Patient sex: M
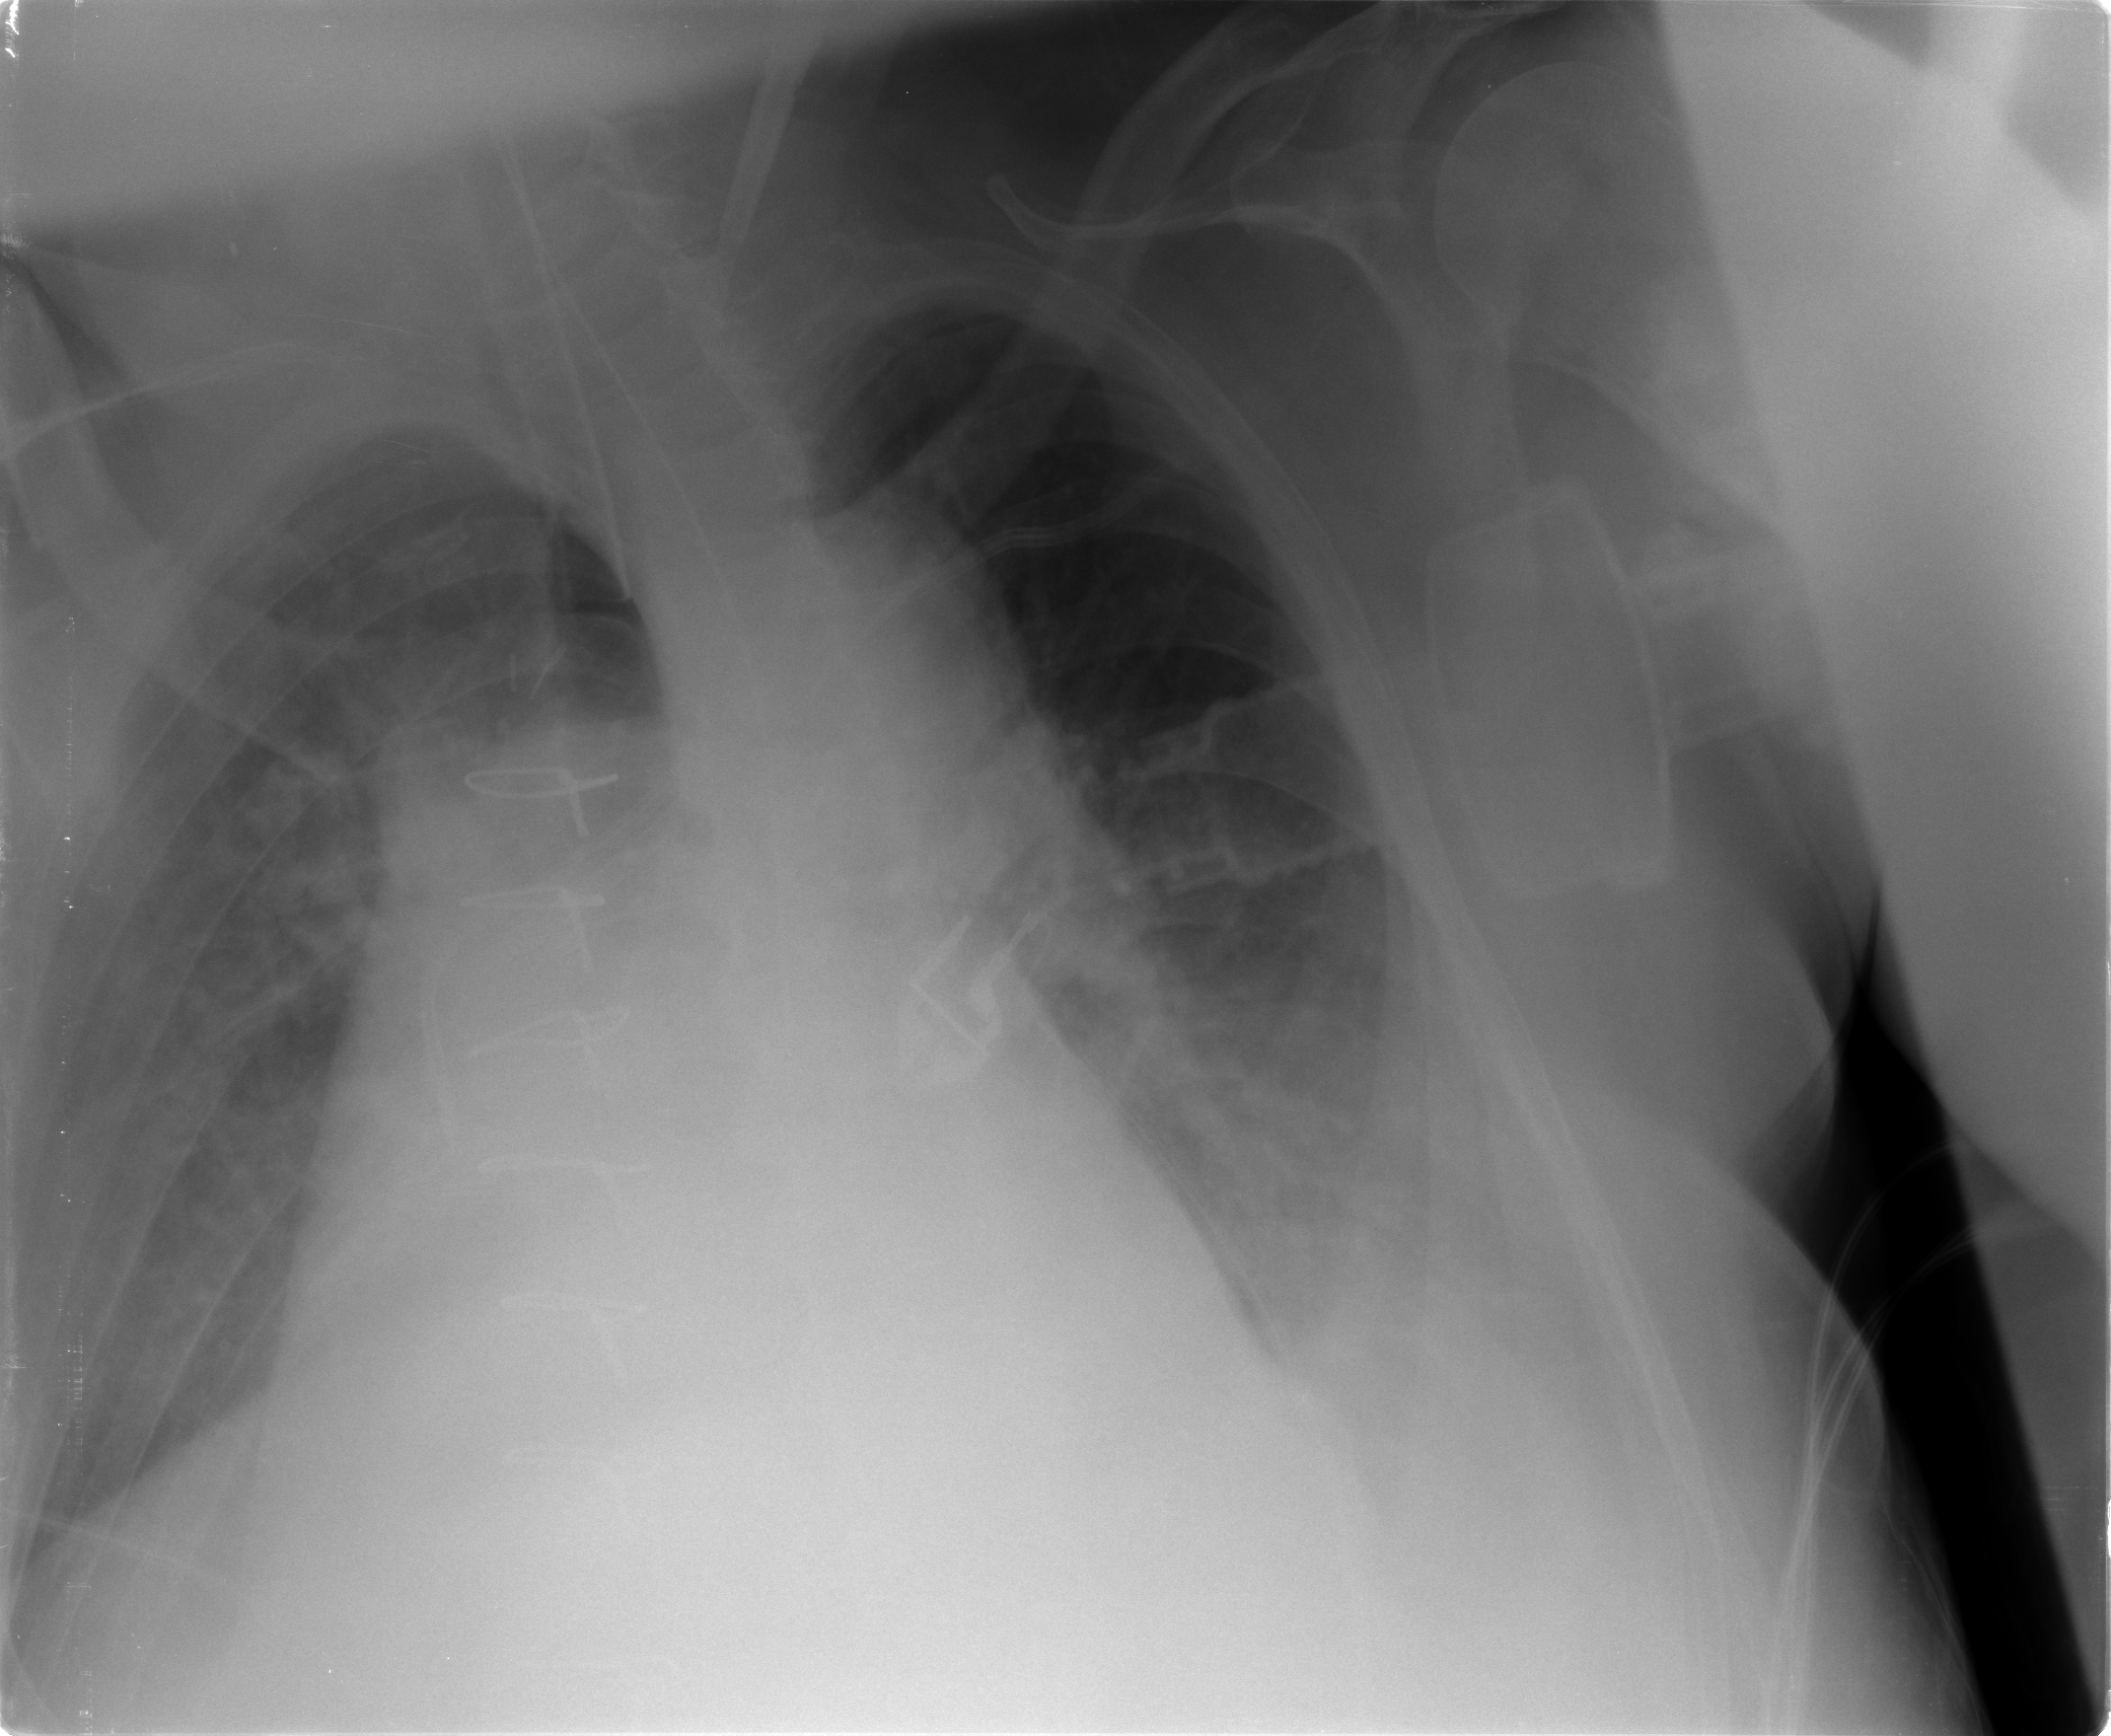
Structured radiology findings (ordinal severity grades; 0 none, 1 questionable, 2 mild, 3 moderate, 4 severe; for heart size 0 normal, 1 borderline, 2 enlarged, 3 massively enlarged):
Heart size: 2
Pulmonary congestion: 2
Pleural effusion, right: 1
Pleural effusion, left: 1
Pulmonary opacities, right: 0
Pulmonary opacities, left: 0
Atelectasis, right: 1
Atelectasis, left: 2